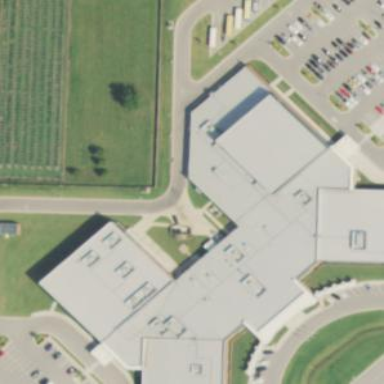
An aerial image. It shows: School building.